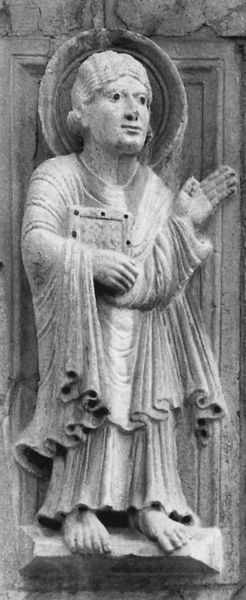
Titel: Johannes Evangelista
Standort: Piacenza, Dom S. Maria Assunta (EU - I - Lombardei)
Schlagwörter: hand, kopf, mann, umhang, frau, frisur, hut, marmor, mund, nase, reden, haube, ornament, architektur, augen, bibel, falten, gesicht, mensch, rahmen, stehen, stein, hände, kirche, figur, gewand, haare, kutte, mantel, frontal, lippen, locken, rund, skulptur, statue, spanien, füße, podest, zeigen, buch, barfuß, beten, statuette, heiligenschein, nimbus, toga, fingerzeig, gewändefigur, begrüßung, sakral, aureole, winken, stele, biebel, evangelist, gewandt, fassadenfigur, hände gesciht